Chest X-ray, PA view. Patient: 62 years old, sex M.
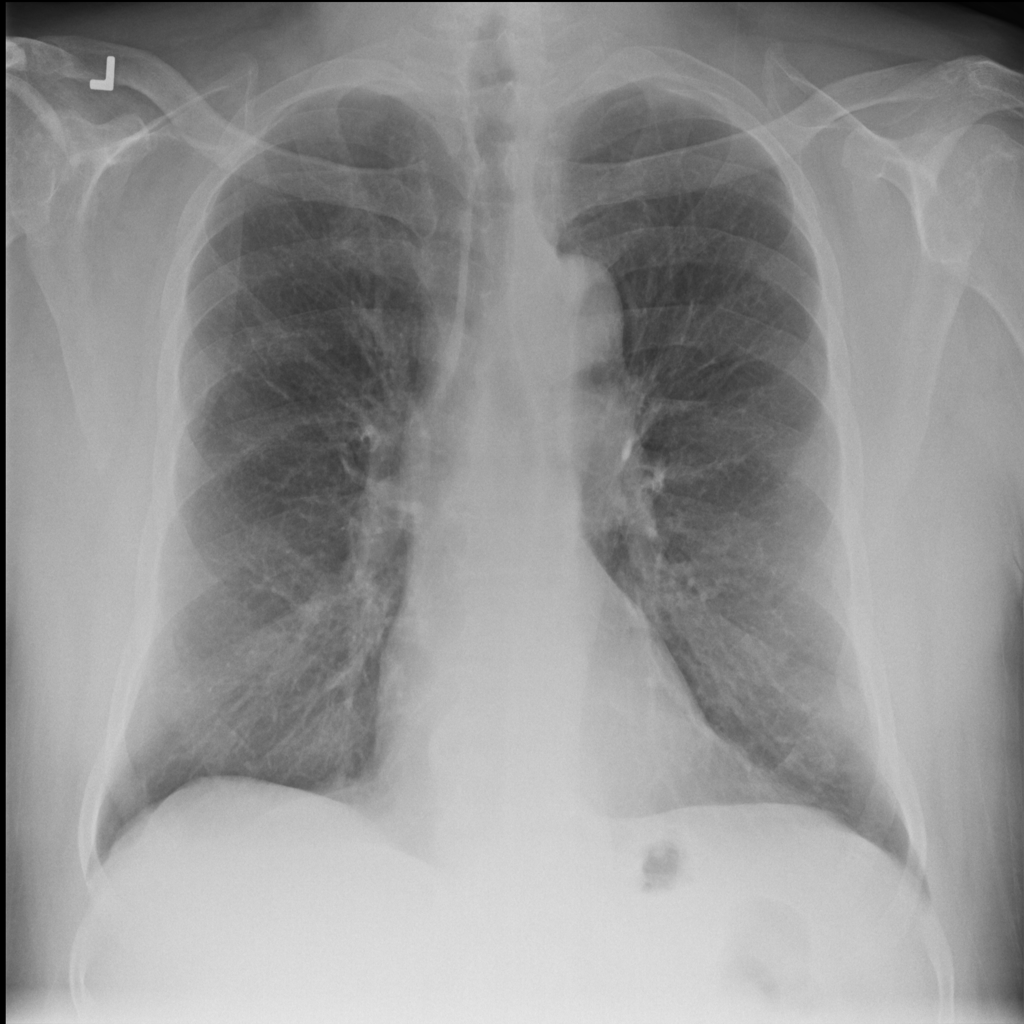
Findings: No Finding